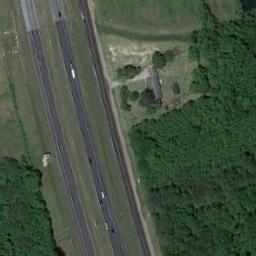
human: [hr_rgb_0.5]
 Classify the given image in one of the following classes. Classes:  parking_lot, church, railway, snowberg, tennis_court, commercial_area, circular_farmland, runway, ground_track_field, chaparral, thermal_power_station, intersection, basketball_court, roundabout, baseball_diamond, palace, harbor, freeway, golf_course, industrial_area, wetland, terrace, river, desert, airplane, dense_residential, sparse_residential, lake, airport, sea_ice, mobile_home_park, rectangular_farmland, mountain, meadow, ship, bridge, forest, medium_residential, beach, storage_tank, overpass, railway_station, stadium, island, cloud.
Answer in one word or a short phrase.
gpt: freeway